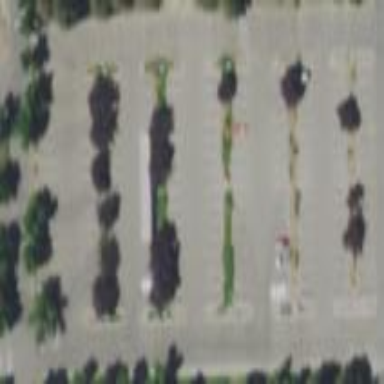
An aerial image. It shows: Parking area with asphalt surface.